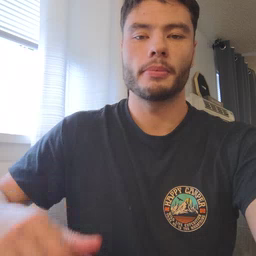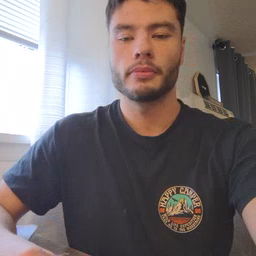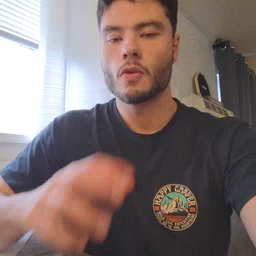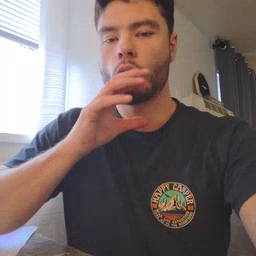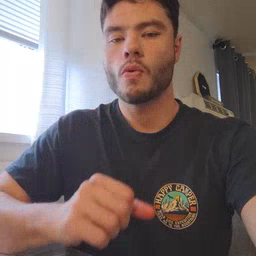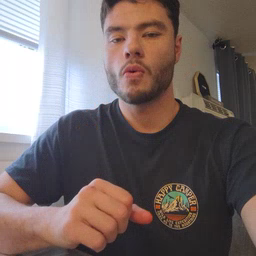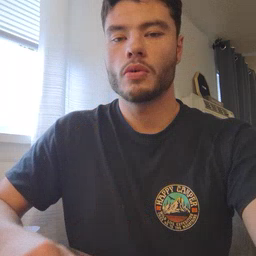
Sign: old